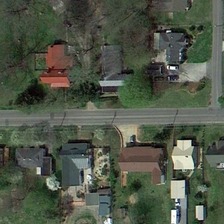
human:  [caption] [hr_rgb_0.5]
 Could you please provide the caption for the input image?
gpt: some buildings and green trees are in two sides of a road .

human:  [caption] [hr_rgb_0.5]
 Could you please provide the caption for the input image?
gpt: some buildings and green trees are in two sides of a road .

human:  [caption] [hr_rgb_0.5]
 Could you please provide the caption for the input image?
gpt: some buildings and green trees are in two sides of a road .

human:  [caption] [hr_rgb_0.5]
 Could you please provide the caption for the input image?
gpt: some buildings and green trees are in two sides of a road .

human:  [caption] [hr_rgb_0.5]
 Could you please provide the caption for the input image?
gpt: some buildings and green trees are in two sides of a road .